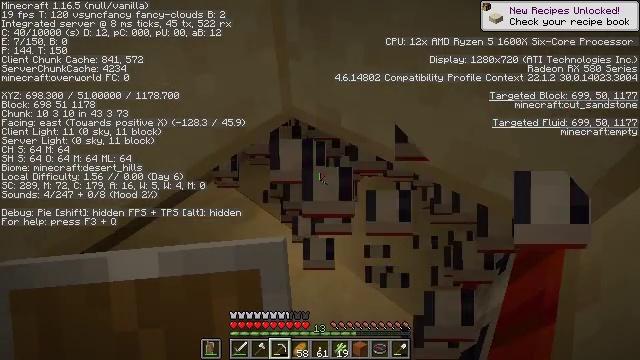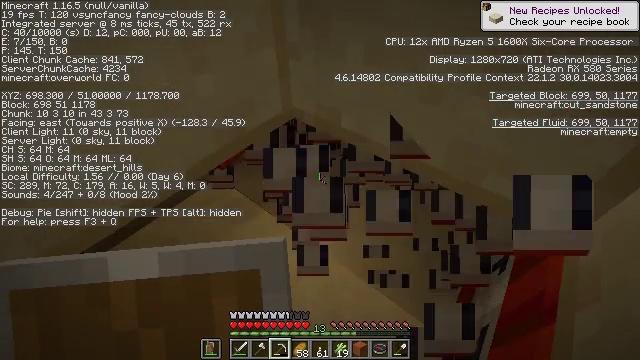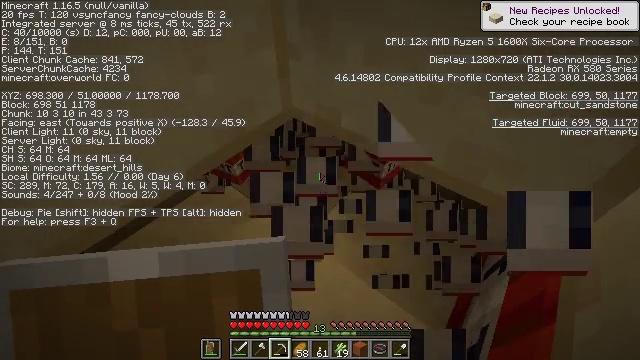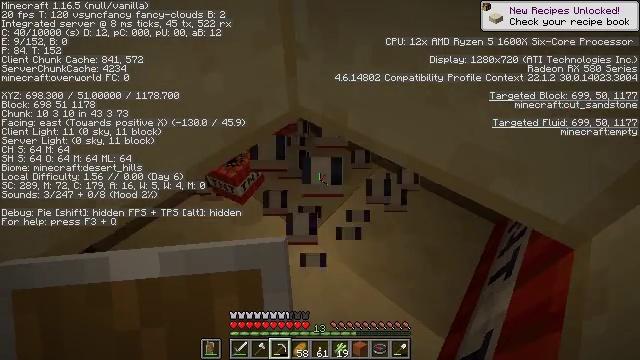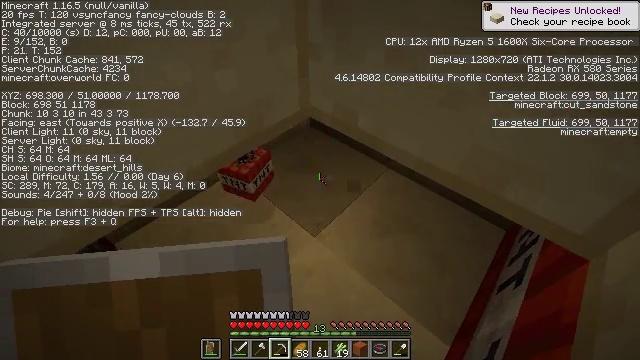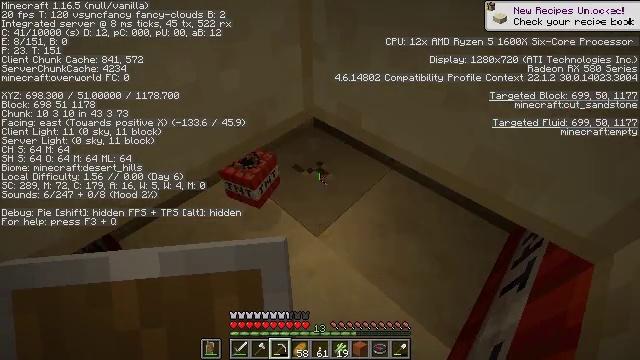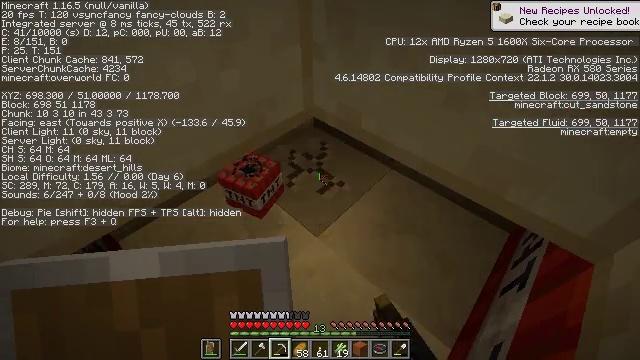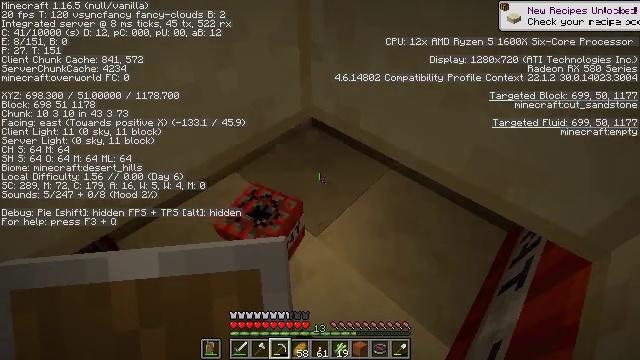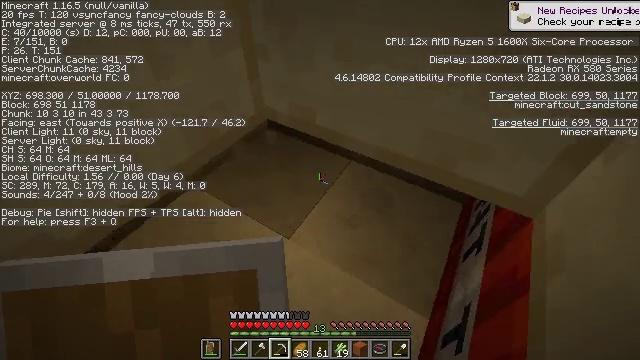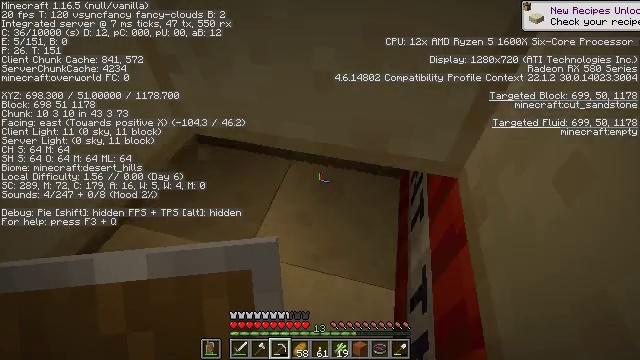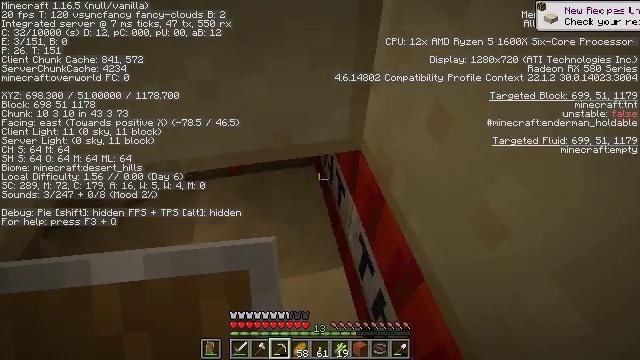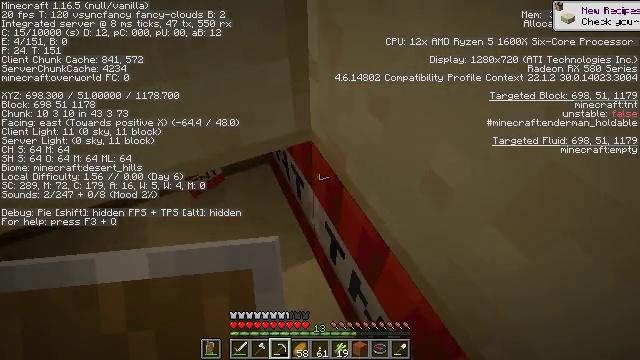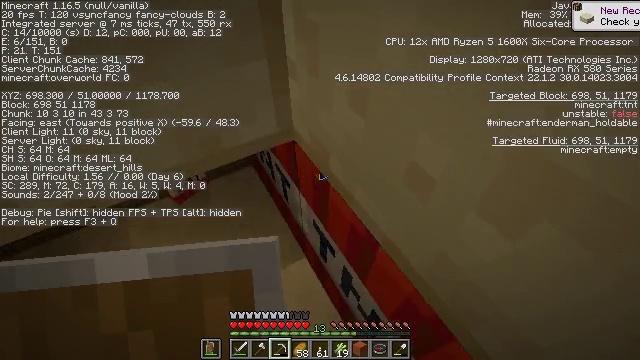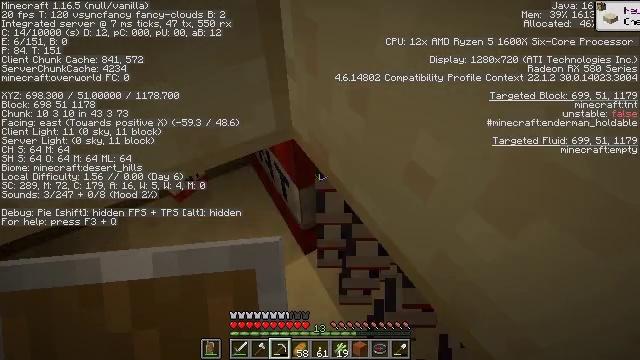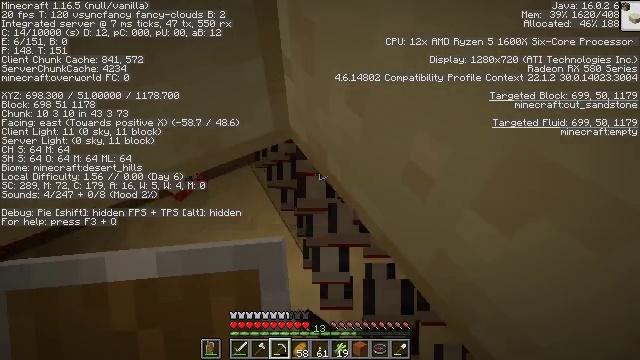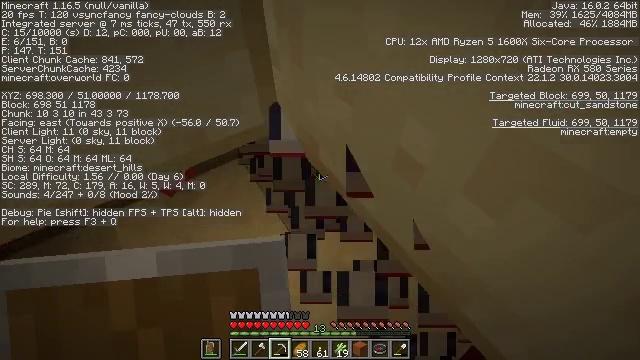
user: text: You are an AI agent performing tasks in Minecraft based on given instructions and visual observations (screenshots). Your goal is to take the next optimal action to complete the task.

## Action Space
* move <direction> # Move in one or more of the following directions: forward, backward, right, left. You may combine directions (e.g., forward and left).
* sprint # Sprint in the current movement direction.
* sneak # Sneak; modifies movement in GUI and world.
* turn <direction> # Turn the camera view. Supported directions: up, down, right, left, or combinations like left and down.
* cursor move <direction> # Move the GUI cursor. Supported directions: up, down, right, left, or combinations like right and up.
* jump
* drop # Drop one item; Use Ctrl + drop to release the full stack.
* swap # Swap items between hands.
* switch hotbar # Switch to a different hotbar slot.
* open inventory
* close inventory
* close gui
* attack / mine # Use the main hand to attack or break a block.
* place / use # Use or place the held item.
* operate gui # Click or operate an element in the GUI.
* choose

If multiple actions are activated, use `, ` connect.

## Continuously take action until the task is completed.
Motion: motion action
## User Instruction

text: Collect the TNT for later use.
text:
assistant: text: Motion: no_op
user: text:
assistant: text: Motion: no_op
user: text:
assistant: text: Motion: turn left
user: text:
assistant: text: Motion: turn left
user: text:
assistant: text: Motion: attack / mine
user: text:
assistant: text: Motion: attack / mine
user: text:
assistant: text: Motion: no_op
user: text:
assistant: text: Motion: turn right
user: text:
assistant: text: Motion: turn right
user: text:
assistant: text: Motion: turn right
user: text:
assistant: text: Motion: turn right and down
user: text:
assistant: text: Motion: turn right
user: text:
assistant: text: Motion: attack / mine
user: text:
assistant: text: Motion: attack / mine
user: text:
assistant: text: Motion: turn right and down
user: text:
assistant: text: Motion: turn right and down
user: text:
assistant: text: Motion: turn right and down
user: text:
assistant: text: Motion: move back and move left, turn right
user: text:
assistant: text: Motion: move back and move left, turn right
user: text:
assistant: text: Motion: move back and move left, turn right
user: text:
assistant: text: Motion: move back and move left, turn right and up
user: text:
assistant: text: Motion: turn right and up
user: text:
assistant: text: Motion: turn up
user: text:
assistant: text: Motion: no_op
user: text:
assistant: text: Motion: turn right
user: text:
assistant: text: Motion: turn right and up
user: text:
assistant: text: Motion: turn right and down
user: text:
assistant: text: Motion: turn right and down
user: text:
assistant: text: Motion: turn right
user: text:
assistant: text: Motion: attack / mine